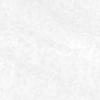
Label: no_change